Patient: sex F, age 66
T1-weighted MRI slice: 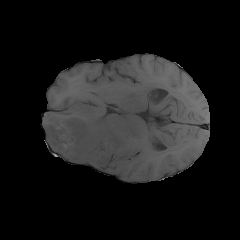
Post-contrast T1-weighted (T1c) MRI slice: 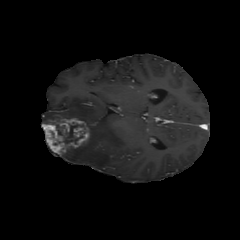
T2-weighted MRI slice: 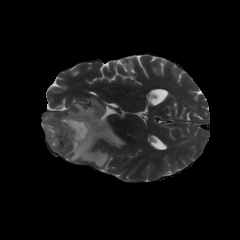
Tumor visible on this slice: yes
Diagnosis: Glioblastoma, IDH-wildtype
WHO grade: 4